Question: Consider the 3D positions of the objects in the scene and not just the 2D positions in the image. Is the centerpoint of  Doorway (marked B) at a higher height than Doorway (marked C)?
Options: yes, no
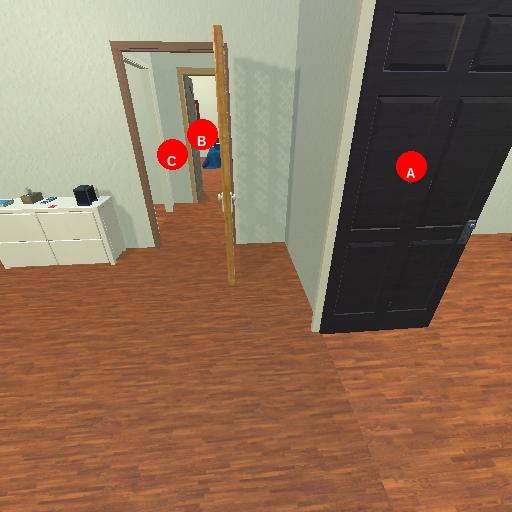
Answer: yes